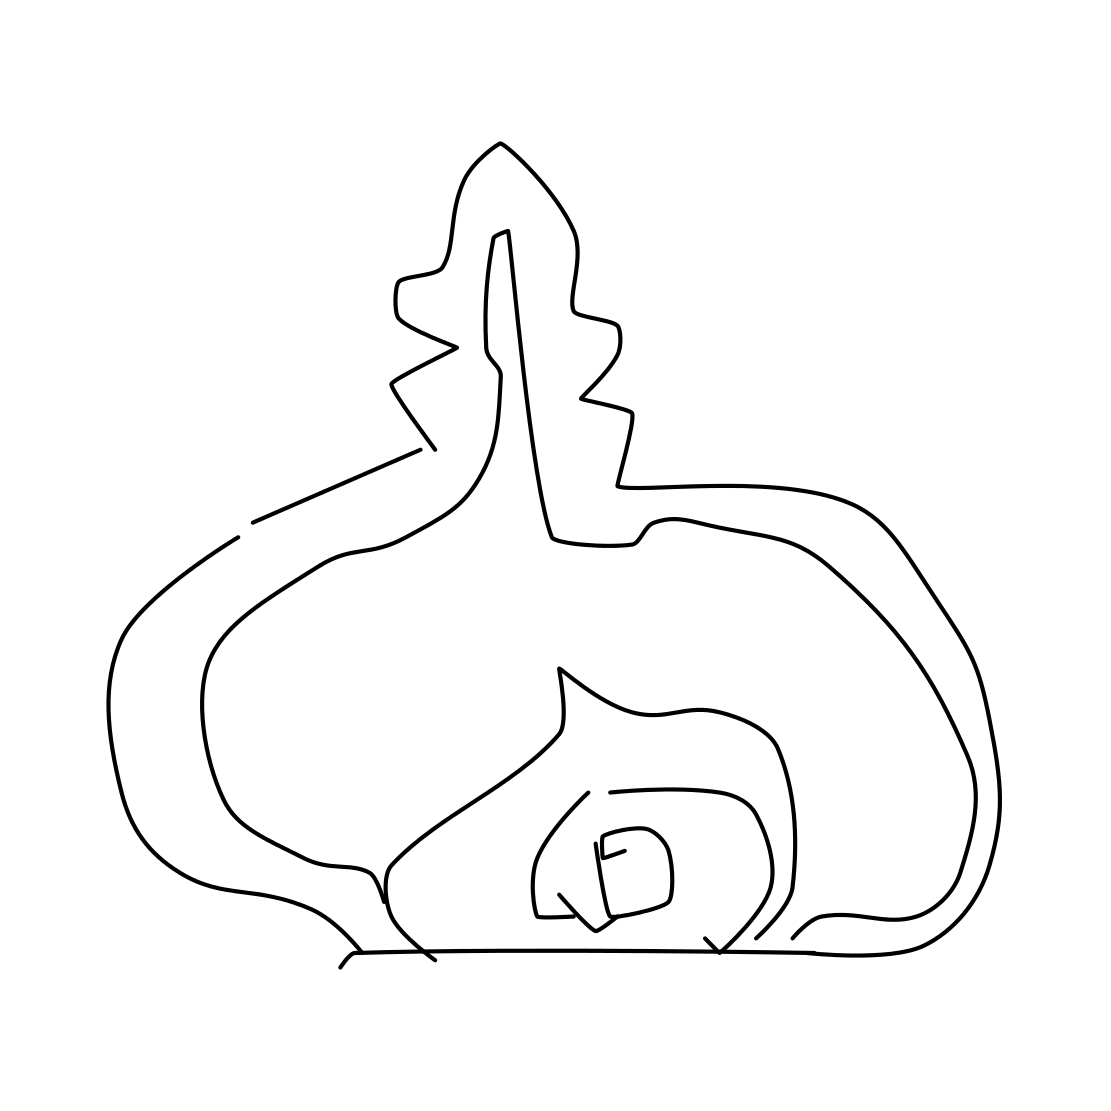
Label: crown